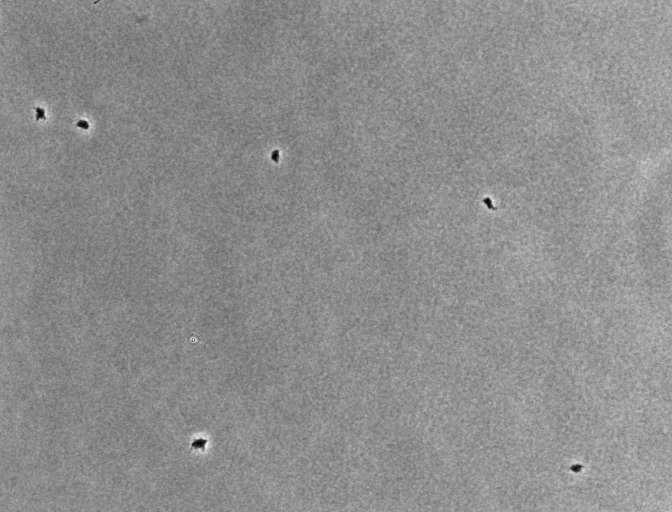
Phase contrast microscopy, 20x objective, 5 h incubation